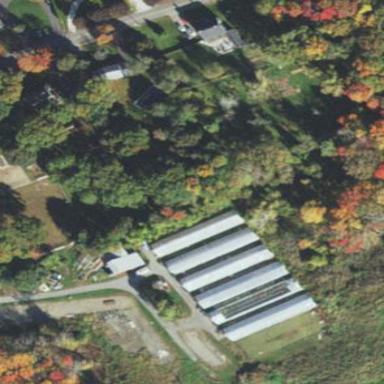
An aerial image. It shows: Area dedicated to greenhouse horticulture.